Question: Count the number of objects in the diagram.
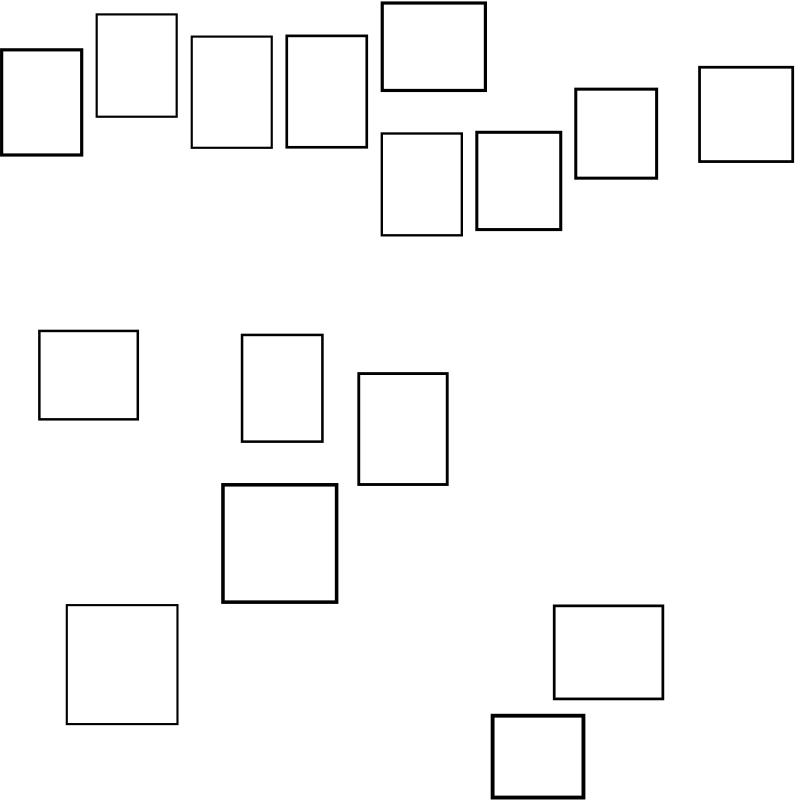
Answer: 16